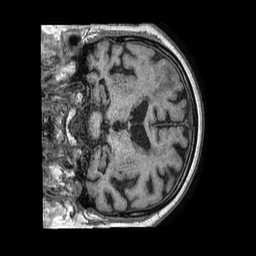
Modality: T1w
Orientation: coronal
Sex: male
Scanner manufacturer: philips
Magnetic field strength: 1.5 T
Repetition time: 0.007583 s
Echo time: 0.003444 s